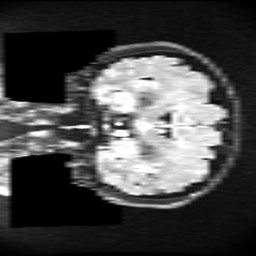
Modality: FLAIR
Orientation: coronal
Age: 54
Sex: female
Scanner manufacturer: ge
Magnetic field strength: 3 T
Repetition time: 11 s
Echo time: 0.1497 s